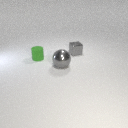
large gray metal sphere to the left of small gray metal cube